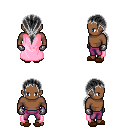
a pixel art fantasy rpg character, male body template, human, dark skin, pink cape, magenta pants, gray ponytail hairstyle, metal gloves, brown slippers, four views (front, back, left, right), 2x2 character sprite sheet, small pixel art, hard edges, no anti-aliasing